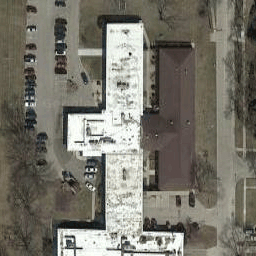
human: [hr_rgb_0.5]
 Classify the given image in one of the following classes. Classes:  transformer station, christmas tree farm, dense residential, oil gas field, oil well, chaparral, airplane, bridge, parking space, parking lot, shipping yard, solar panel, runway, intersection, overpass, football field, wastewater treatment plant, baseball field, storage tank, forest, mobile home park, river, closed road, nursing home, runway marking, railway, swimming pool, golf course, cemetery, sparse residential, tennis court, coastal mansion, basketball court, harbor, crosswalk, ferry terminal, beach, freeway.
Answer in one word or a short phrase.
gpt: nursing home